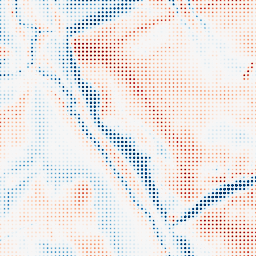
Category: classical
Decomposition family: gaussian
Decomposition parameters: sigma: 10
Upsampling method: sinc_blackman
Upsampling parameters: scale: 8
kernel_size: 4
Upsampling scale: 8